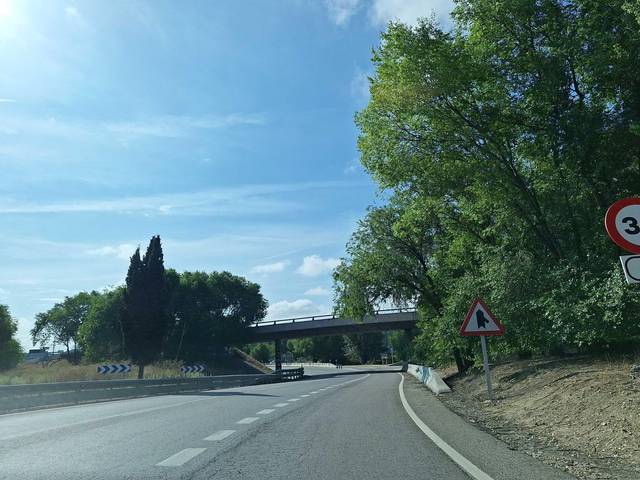
Region: Spain
Coordinates: 40.392, -3.629